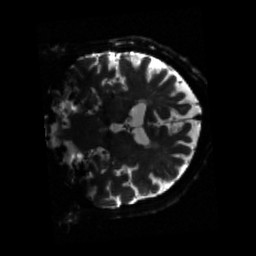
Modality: sbref
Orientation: coronal
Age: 72
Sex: male
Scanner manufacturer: siemens
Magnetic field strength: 3 T
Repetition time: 3.23 s
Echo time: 0.0892 s